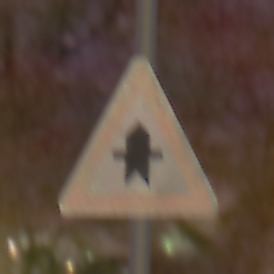
Verkehrszeichen: Vorfahrt
Umgebung: Outdoor, Suburban
Tageszeit: Night
Wetter: Clear
Licht: Artificial
Jahreszeit: NotSpecified
Kontrast: HighContrast